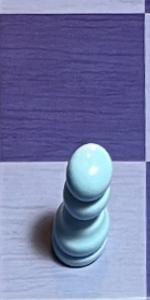
Label: Pawn_White